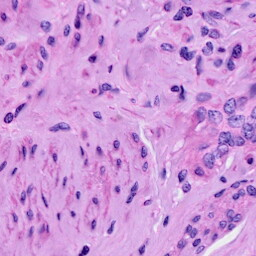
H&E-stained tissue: Cervix